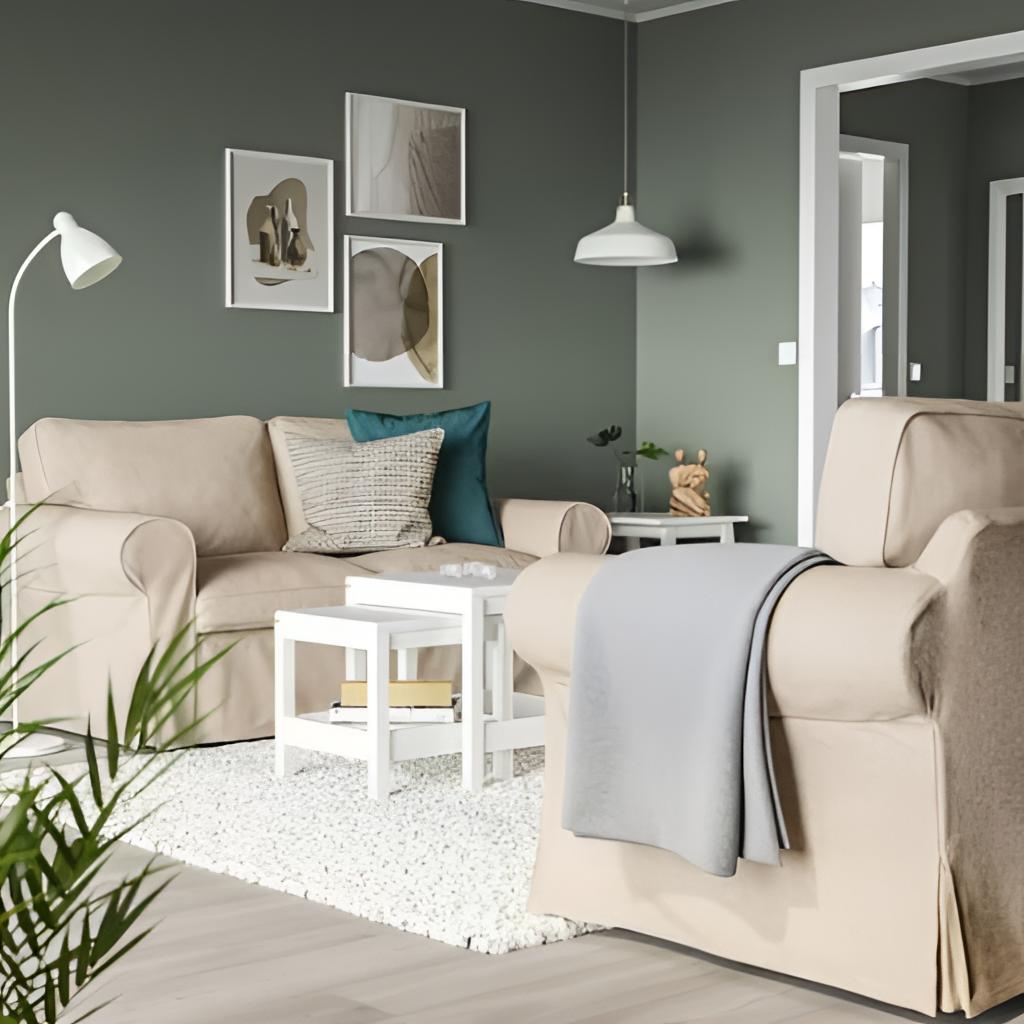
living room, fabric armchair, gray wood flooring, with plank pattern, paint wallpaper, with solid pattern, contemporary